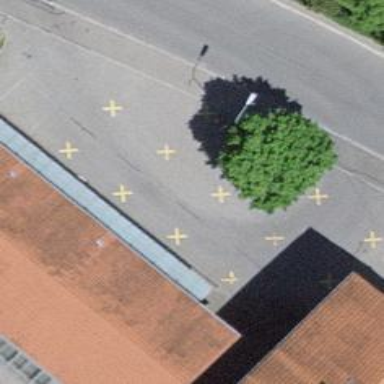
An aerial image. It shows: Bus stop with designated stop position for public transport.